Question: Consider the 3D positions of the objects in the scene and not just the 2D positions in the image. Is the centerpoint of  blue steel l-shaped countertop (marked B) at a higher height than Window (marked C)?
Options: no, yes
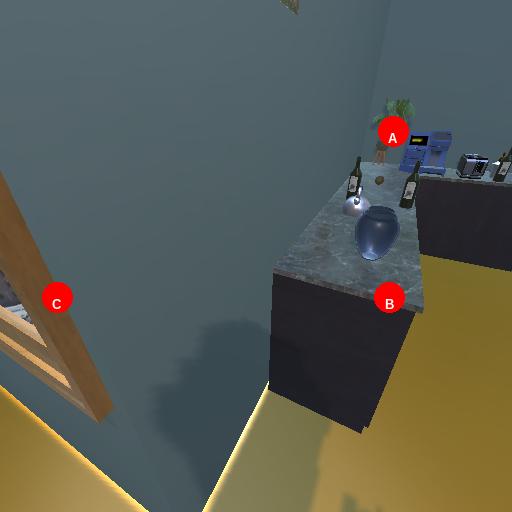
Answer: no